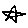
Label: star